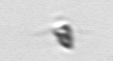
Label: Pyramimonas